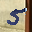
Label: 5